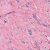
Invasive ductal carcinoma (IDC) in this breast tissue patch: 1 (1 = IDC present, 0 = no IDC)